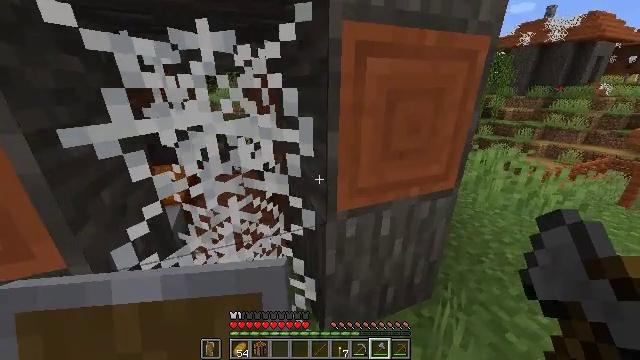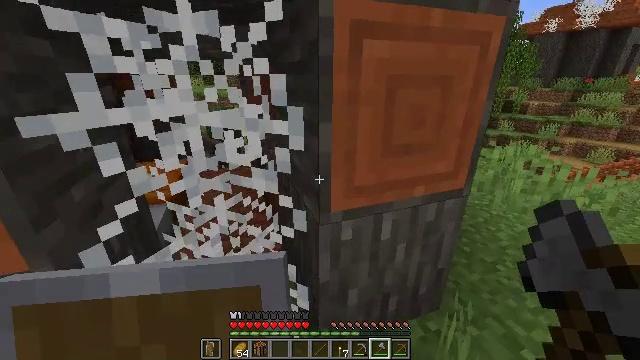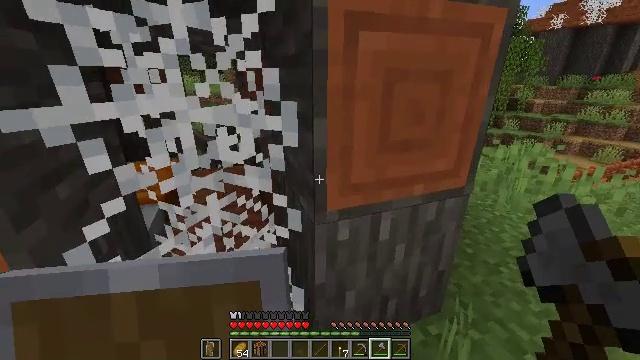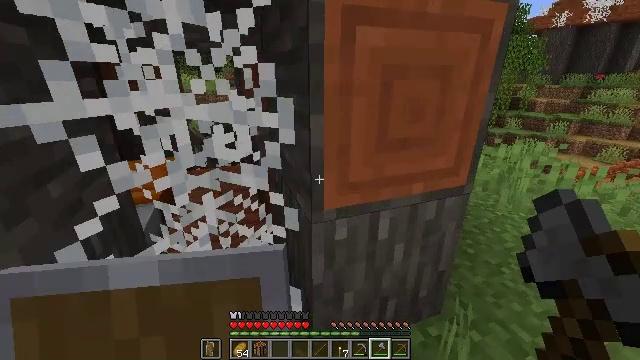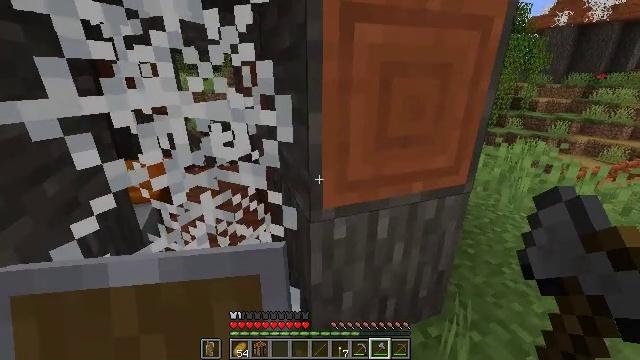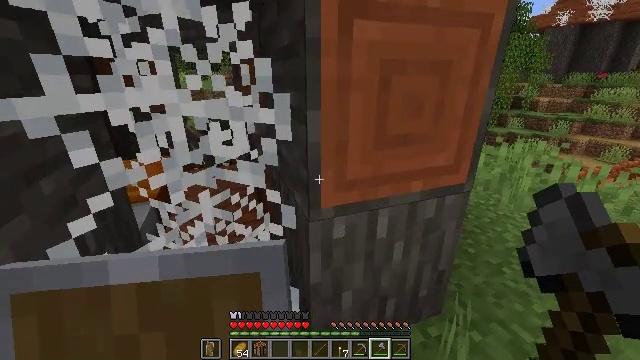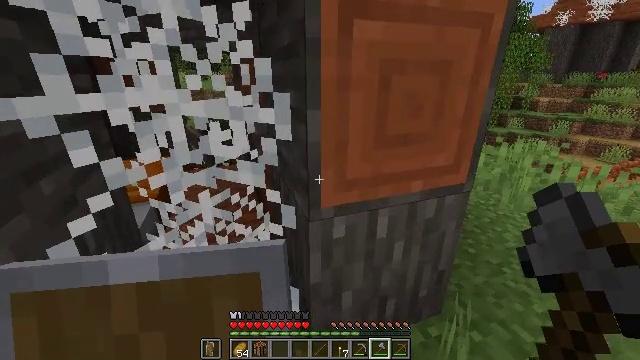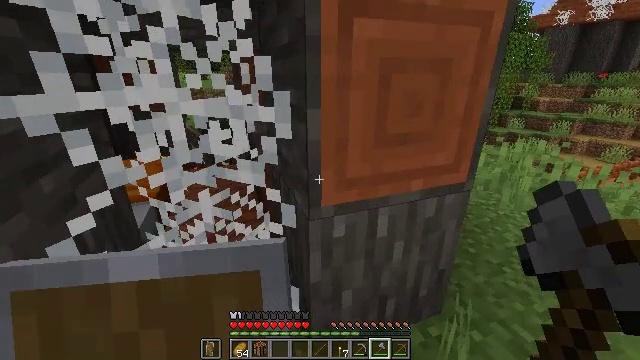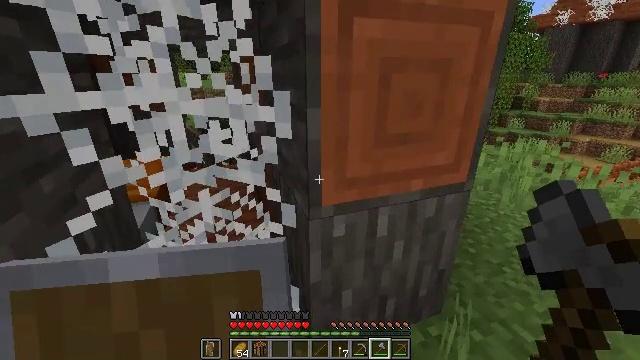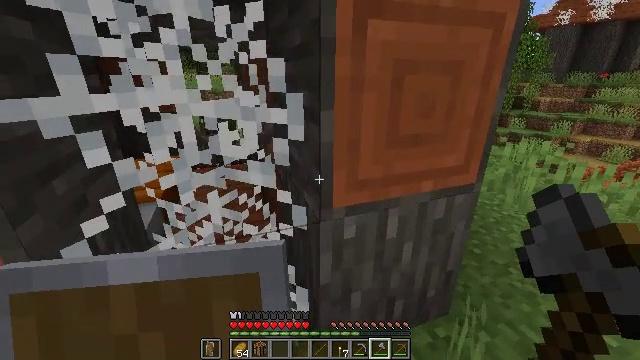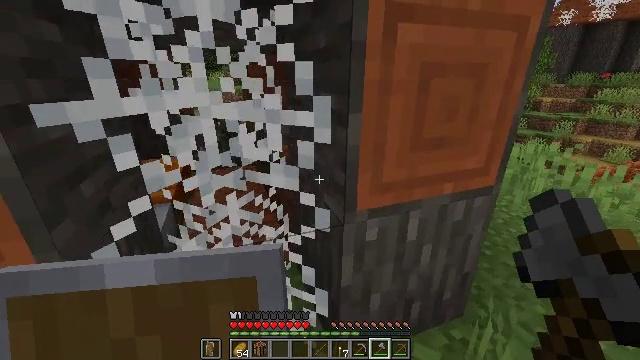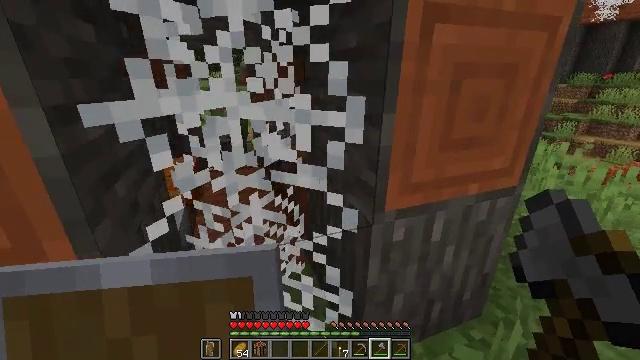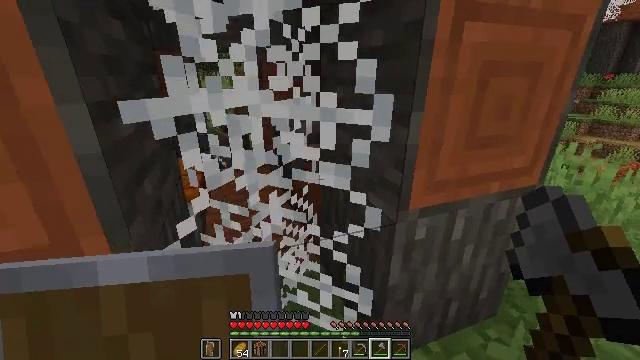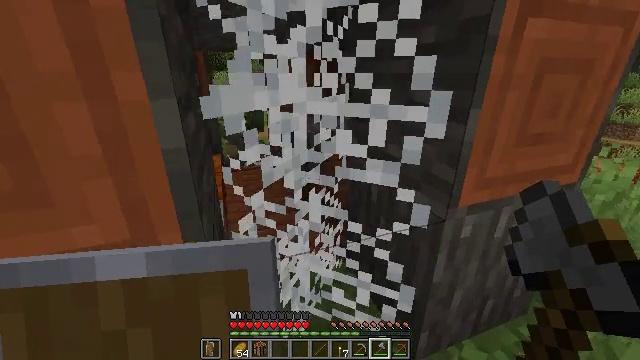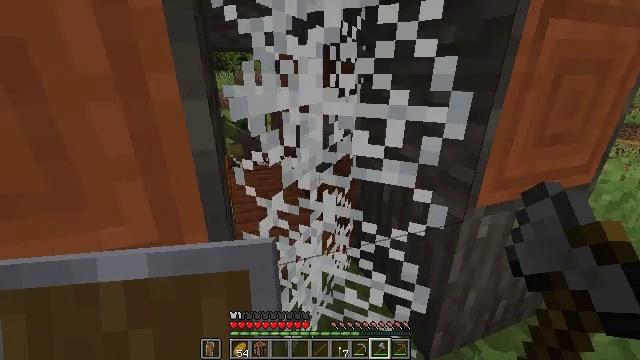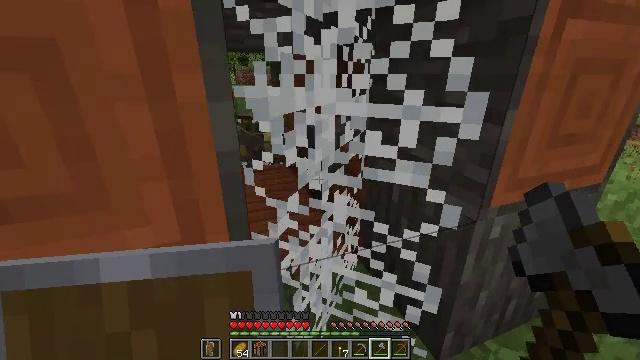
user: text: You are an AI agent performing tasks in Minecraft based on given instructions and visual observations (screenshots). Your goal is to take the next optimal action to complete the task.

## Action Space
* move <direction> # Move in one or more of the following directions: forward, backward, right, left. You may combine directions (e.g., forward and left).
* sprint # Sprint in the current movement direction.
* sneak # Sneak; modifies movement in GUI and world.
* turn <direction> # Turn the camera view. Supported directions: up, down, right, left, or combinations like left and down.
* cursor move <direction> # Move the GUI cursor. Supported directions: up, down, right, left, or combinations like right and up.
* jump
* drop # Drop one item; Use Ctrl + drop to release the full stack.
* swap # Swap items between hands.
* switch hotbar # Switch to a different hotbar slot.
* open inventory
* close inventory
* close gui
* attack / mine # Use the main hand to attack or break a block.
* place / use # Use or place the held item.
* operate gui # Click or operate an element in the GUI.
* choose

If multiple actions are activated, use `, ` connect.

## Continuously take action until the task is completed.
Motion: motion action
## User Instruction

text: Destroy the bookshelf.
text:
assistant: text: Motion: turn left
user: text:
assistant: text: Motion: no_op
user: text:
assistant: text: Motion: no_op
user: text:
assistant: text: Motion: no_op
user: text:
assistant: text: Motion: no_op
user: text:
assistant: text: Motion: no_op
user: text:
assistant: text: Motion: no_op
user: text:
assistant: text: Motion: no_op
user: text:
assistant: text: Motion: move left
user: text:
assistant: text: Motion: move left
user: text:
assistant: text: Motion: move left
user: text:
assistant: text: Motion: move left
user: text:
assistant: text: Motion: no_op
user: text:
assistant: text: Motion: no_op
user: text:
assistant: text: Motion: no_op
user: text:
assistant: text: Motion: no_op
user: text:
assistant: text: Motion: no_op
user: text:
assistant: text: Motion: no_op
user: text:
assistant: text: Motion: no_op
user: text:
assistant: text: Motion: no_op
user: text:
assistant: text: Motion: no_op
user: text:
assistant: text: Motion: no_op
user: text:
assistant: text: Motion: no_op
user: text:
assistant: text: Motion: turn right and down
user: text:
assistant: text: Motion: turn right
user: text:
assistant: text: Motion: no_op
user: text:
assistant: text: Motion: attack / mine
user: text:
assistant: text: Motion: attack / mine
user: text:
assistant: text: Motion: attack / mine
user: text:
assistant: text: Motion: attack / mine